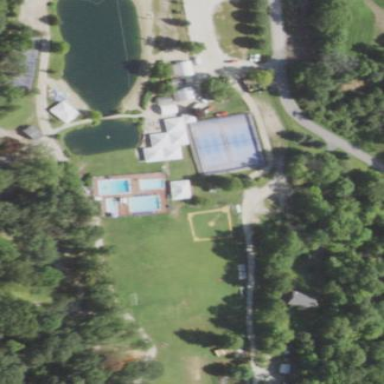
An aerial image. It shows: Summer camp located in leisure land.